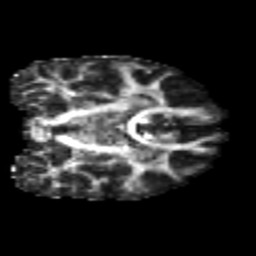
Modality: FA
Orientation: coronal
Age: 22
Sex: male
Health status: healthy
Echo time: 0.074 s